九年级 · 度量几何学
如图, $P Q 、 P R$ 是 $\odot O$ 的两条互相垂直的弦, 且 $P Q=P R$, 过点 $O$ 作 $O M \perp P Q$ 于点
    $M, O N \perp P R$ 于点 $N$. 若 $M Q=2$, 则 $\odot O$ 的半径为 ( )

  (第 9 题)

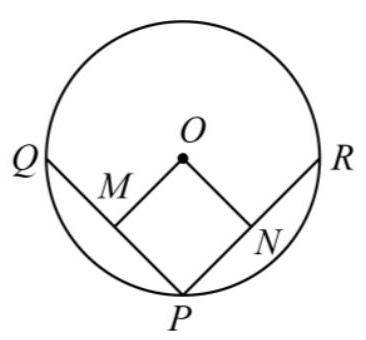
A. $\sqrt{2}$
  B. $2 \sqrt{2}$
  C. 2
  D. 4

答案: B
解析: 利用垂径定理, 弦、弦心距的关系求得 $O M=O N, Q M=P M=2$, 证明四边形 $O M P N$是正方形，利用勾股定理即可求解.

【详解】解: $\because P Q=P R, O M \perp P Q, O N \perp P R$,

$\therefore O M=O N, Q M=P M=2$,
$\because P Q \perp P R, \quad O M \perp P Q, \quad O N \perp P R$,

$\therefore$ 四边形 $O M P N$ 是矩形,

$\because O M=O N$,

$\therefore$ 矩形 $O M P N$ 是正方形,

连接 $O P$, 则 $O P=\sqrt{2^{2}+2^{2}}=2 \sqrt{2}$.

故选: B.

【点睛】本题考查了垂径定理, 正方形的判定和性质, 勾股定理, 解题的关键是灵活运用所学知识解决问题.